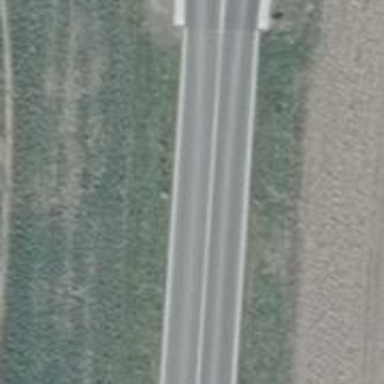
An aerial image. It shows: Primary road with asphalt surface.